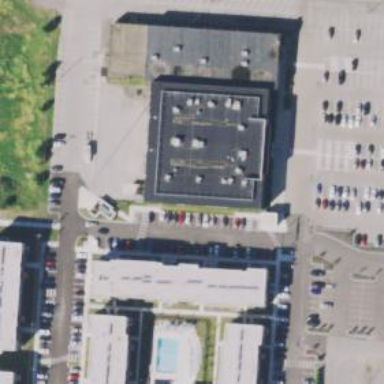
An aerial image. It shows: Building that houses fitness center.